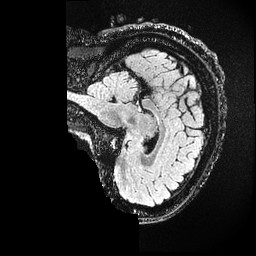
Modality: FLAIR
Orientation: sagittal
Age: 35
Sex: female
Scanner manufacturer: ge
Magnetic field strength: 3 T
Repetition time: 4.802 s
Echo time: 0.1169 s